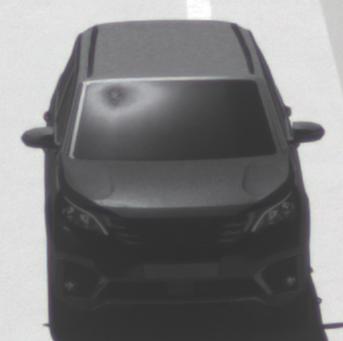
Make: Peugeot
Model: 5008 1.2 PureTech 130 Active
Detailed model: 5008 (II) (03/17 - 09/20)
Model produced from: 2017/03
Model produced until: 2018/07
Doors: 5
Color: black
Road condition: dry road
Daytime: midday
Contrast: medium contrast